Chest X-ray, AP view. Patient: 45 years old, sex M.
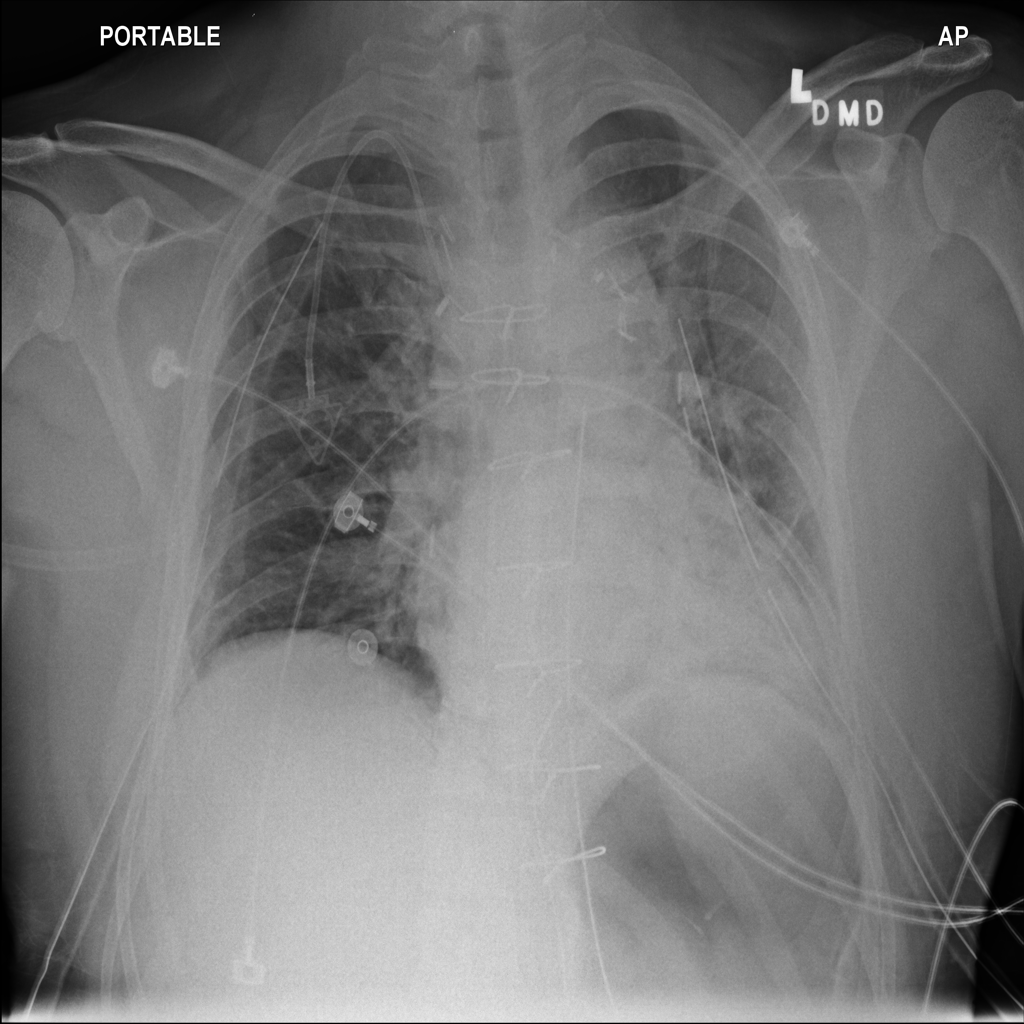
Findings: Atelectasis, Infiltration